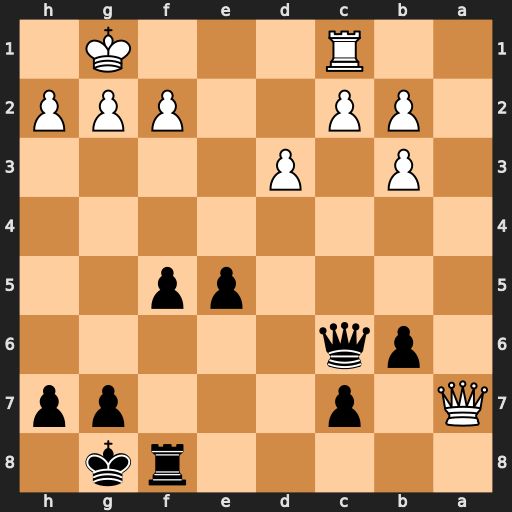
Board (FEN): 5rk1/Q1p3pp/1pq5/4pp2/8/1P1P4/1PP2PPP/2R3K1
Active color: b
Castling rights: -
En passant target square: -
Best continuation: Ra8 Qxa8+ Qxa8